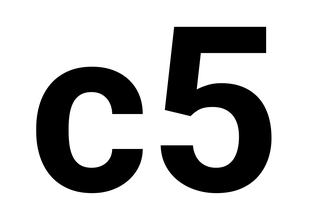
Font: Roboto_Bold